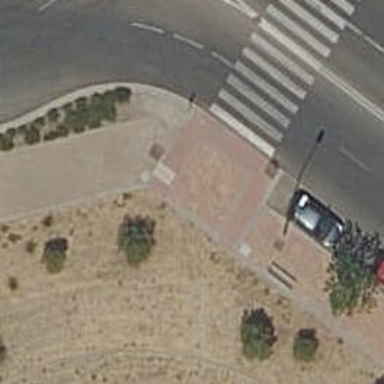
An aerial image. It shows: Footway with cobblestone surface.